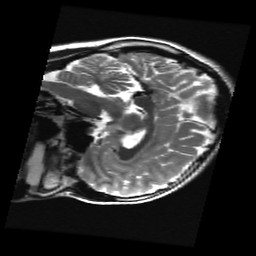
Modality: T2w
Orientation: sagittal
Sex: female
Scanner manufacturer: ge
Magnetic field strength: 3 T
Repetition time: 5 s
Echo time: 0.1012 s